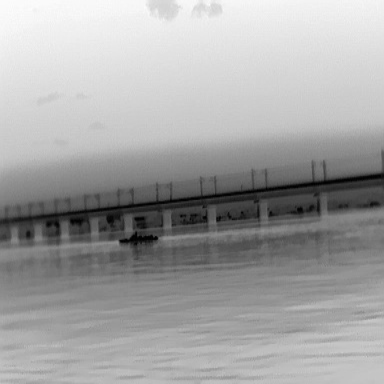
There is a warship in the infrared image.